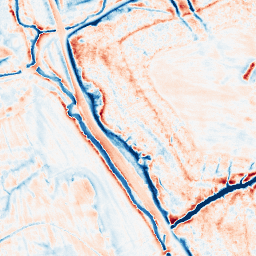
Category: edge_preserving
Decomposition family: anisotropic_diffusion
Decomposition parameters: iterations: 50
kappa: 10
gamma: 0.15
Upsampling method: regularized
Upsampling parameters: scale: 4
lambda_reg: 0.001
Upsampling scale: 4